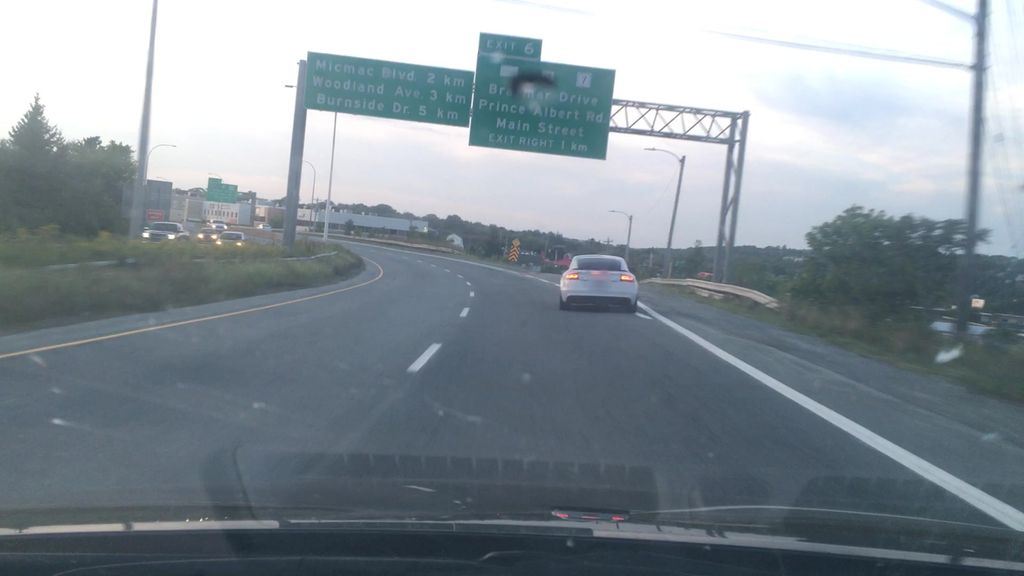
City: halifax